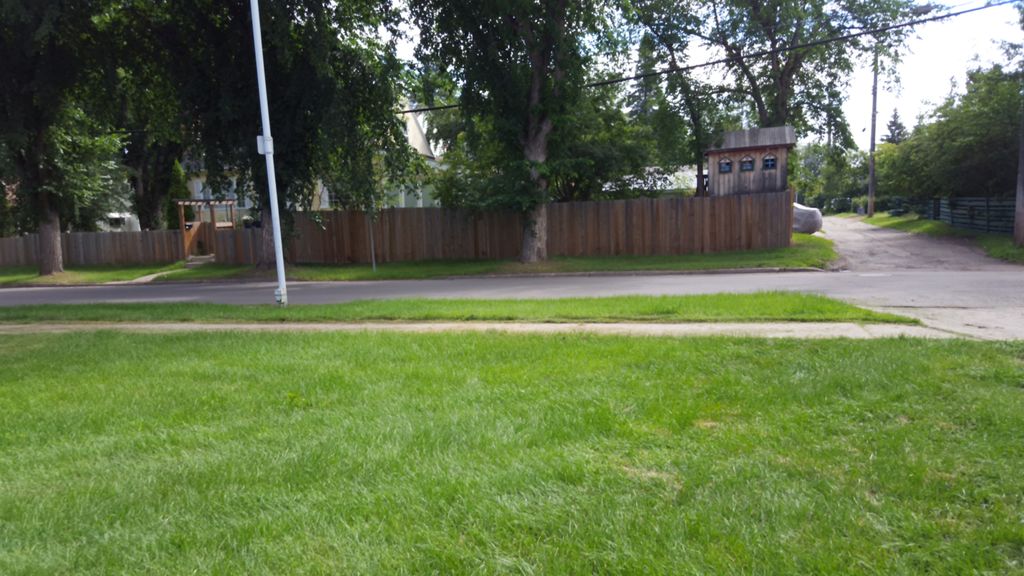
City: edmonton